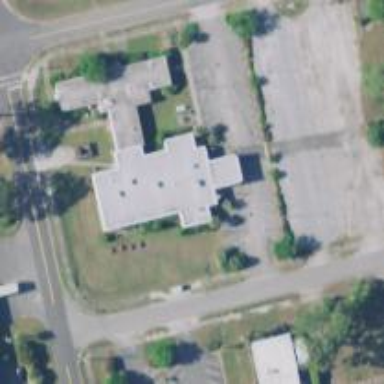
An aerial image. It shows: Clinic providing healthcare services.